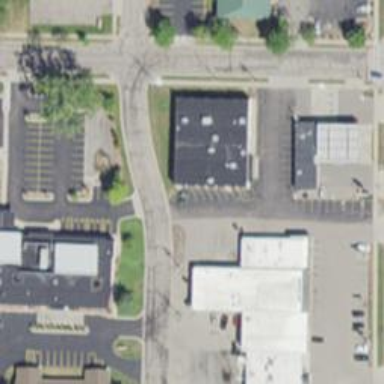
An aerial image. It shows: Unclassified road surrounded by commercial buildings.